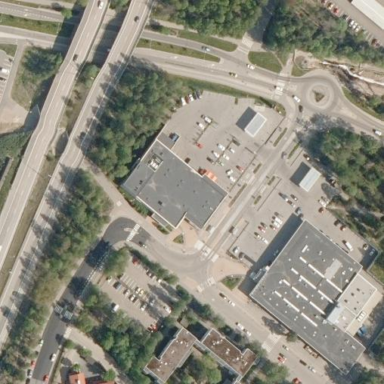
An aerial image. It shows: Flat-roofed retail building housing supermarket.